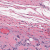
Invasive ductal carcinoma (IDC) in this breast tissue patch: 1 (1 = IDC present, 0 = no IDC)